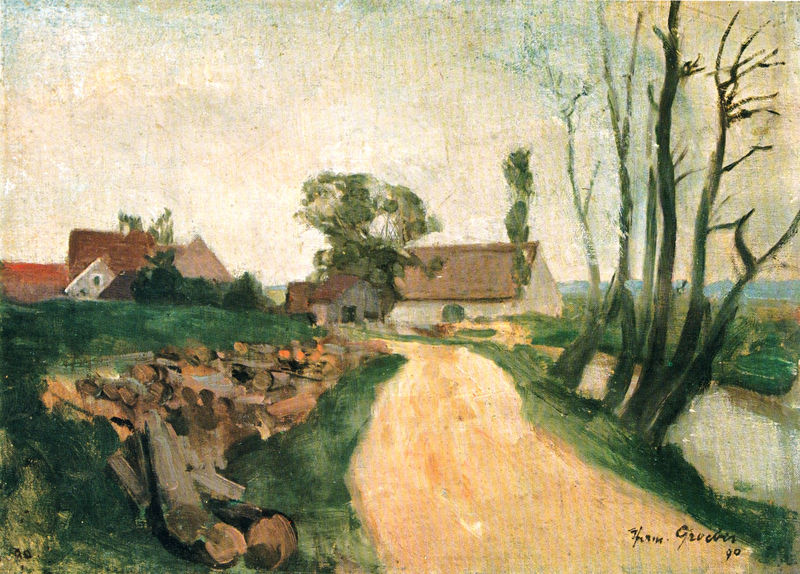
Titel: Chiemseelandschaft
Künstler: Groeber Hermann
Standort: Süddeutschland
Institution: Privatbesitz
Schlagwörter: baum, blau, himmel, meer, wasser, weiß, wolken, aquarell, baumstämme, bäume, fluss, gelb, grün, landschaft, ocker, ufer, äste, braun, fenster, grau, hell, holz, orange, schwarz, strasse, dach, gebäude, gras, haus, rot, weg, wiese, wolke, beige, stein, steine, signatur, ast, bach, feld, ferne, horizont, häuser, hügel, stamm, gewässer, pfad, pflanze, pflanzen, rosa, schornstein, schrift, moderne, datierung, feldweg, dorf, dächer, giebel, hellgrün, kahl, bauernhof, hof, böschung, holzstämme, stämme, frühling, tor, scheune, weiden, rotbraun, siedlung, wegrand, usa, landstrich, häsuer, ach, groden, grodon, grodren, halz, hausd, tiefgrün